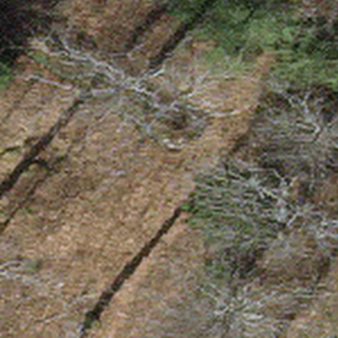
Label: other